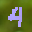
Label: 4